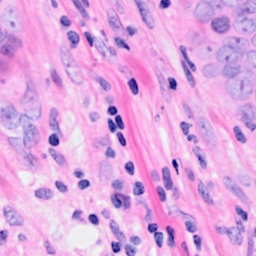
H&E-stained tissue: Breast